Question: I am getting an error on the following code that says:

Here is the code, I need this method to return the Max Value? is it an IEnumerable or an int?
'''
public IEnumerable<int> GraphGetMaxVersion(IEnumerable<Node<VersionNode>> nodeId)
{
IEnumerable<int> nodes = null;
clientConnection = graphOperations.GraphGetConnection();
var query = clientConnection
.Cypher
.Start(new
{
n = nodeId
})
.Return((maxVersion) => new
{
MaxVersion = Return.As<int>("max.Version")
});
nodes = query.Results;
return nodes;
}
'''
Here is the query I would like to perform:
'''
START n=node(2,3,4)
RETURN max(n.property)
'''
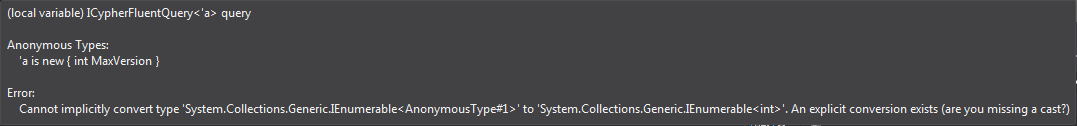
Answer: You want this:
'''
public int GraphGetMaxVersion(IEnumerable<NodeReference<VersionNode>> nodes)
{
return graphClient.Cypher
.Start(new { n = nodes })
.Return(() => Return.As<int>("max(n.Version)"))
.Results
.Single();
}
'''
1. I haven't tested that. I just bashed it out here in the textbox, but it should work.
2. If you don't need to return a complex type, don't. That is, turn Return(() => new { Foo = All.Count() }) into Return(() => All.Count()).
3. If you don't need to use an identity in your return lambda, don't pass it in. That is, this argument is pointless: Return((somePointlessIdentityHere) => All.Count())
4. Use either Neo4jClient 1.0.0.570 or above, or change .Start(new { n = nodes }) to .Start(new { n = nodes.ToArray() }).